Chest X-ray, AP view. Patient: 37 years old, sex F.
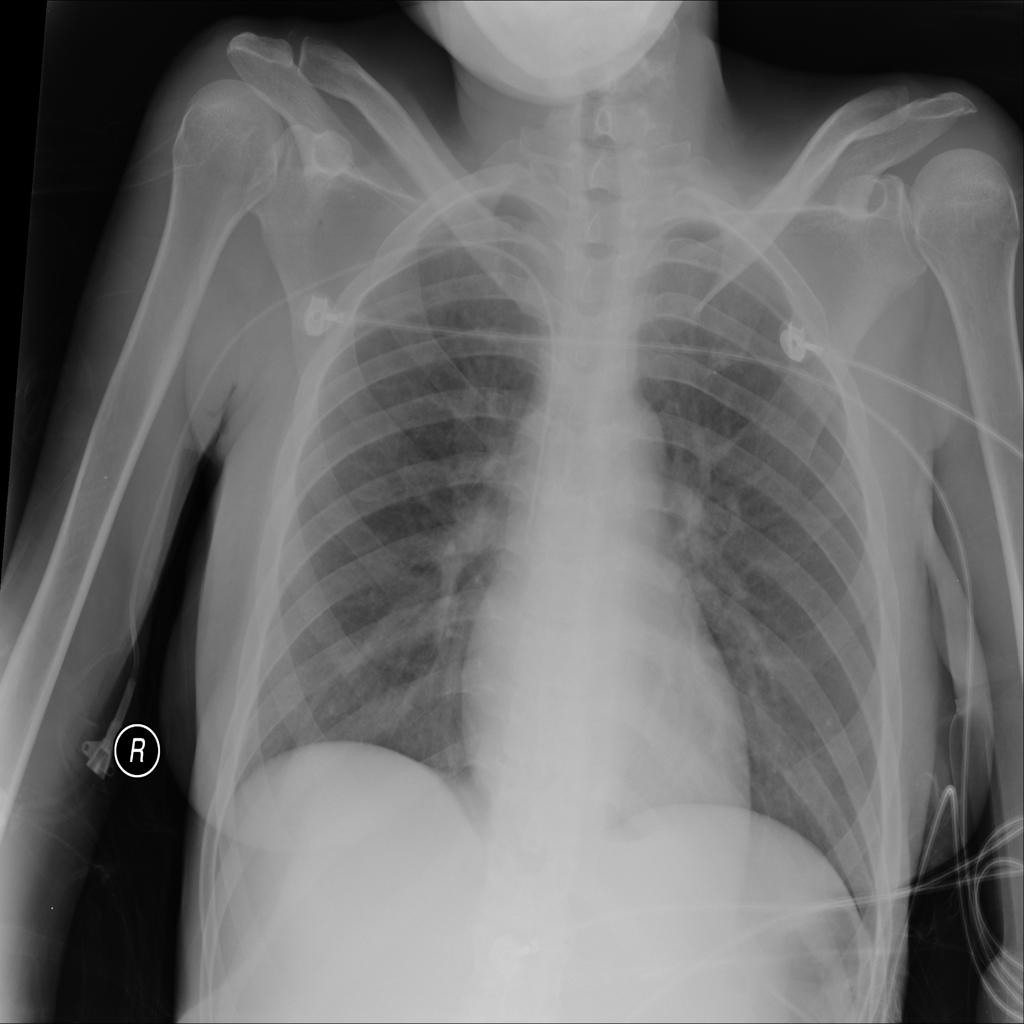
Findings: No Finding